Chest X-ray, AP view. Patient: 23 years old, sex F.
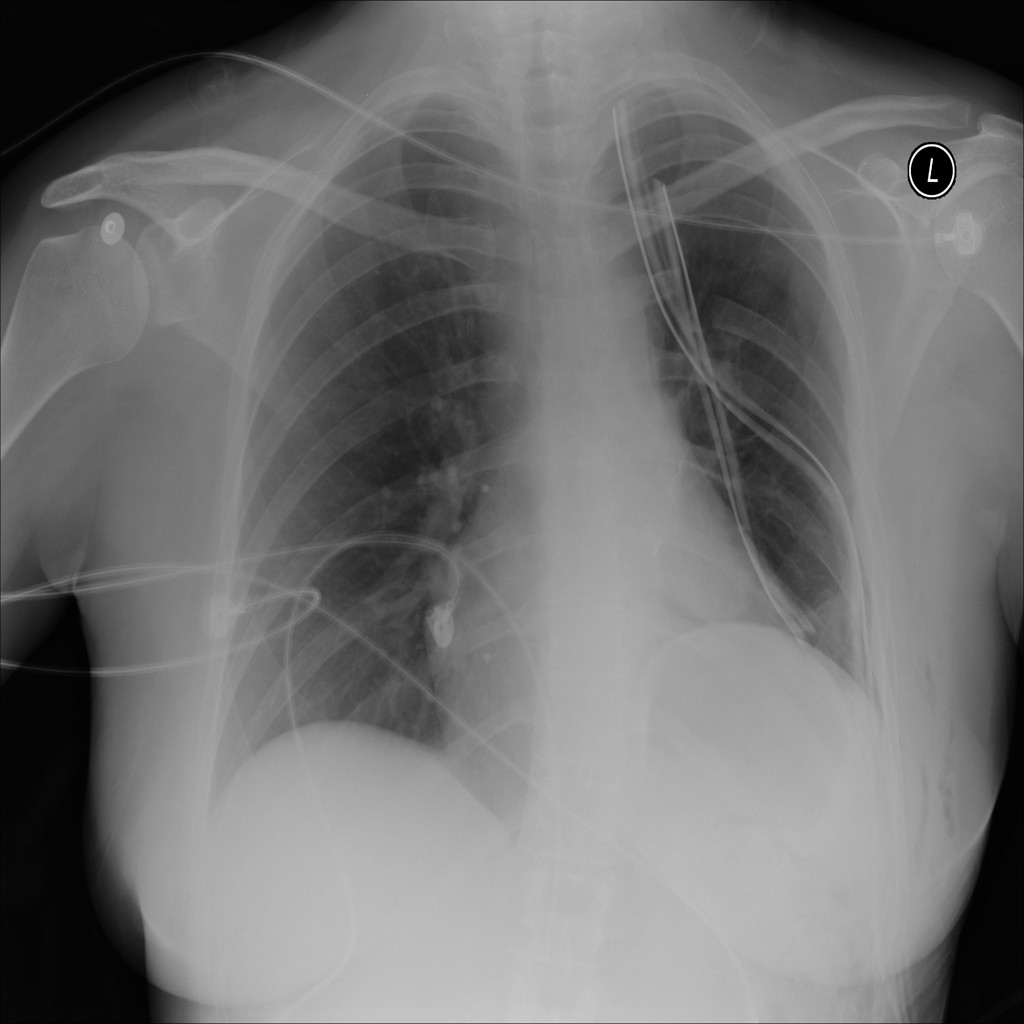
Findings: Infiltration